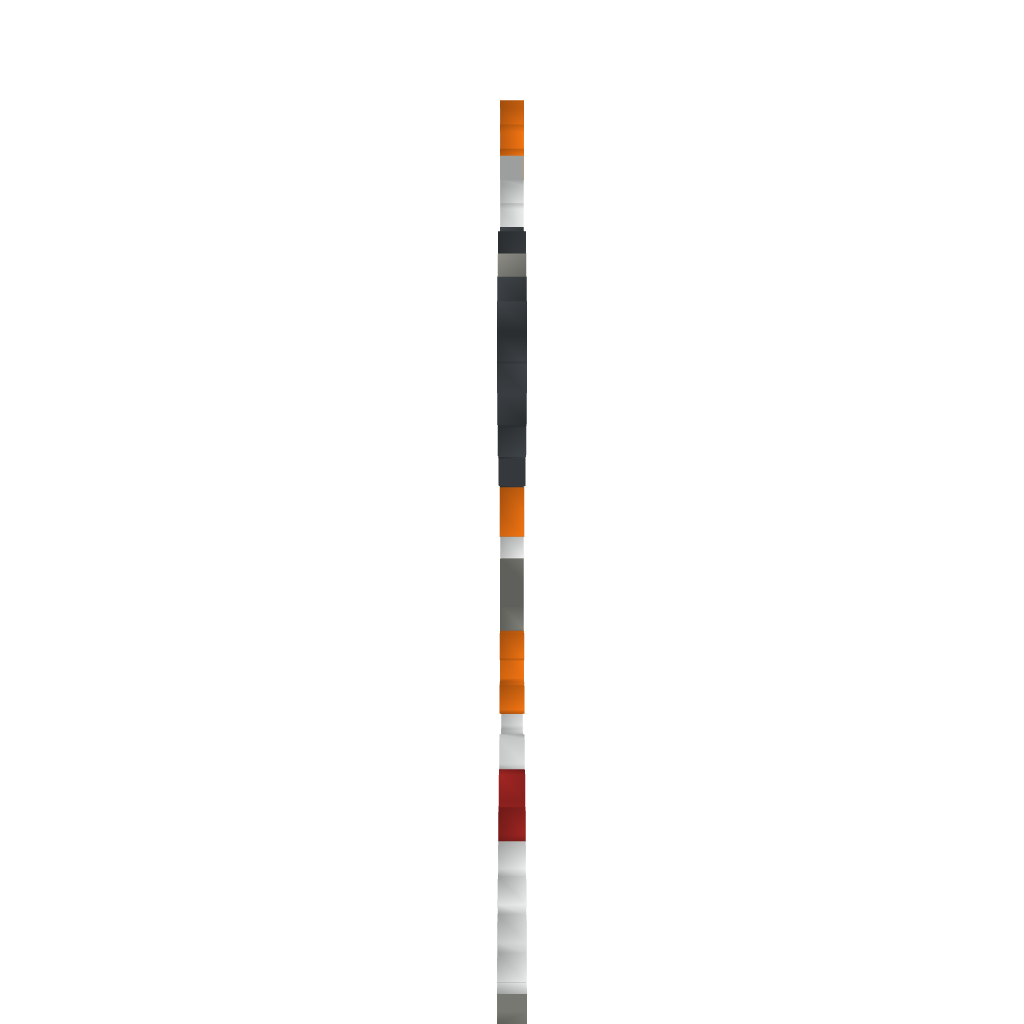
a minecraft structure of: Tails from Sonic 2